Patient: sex F, age 43
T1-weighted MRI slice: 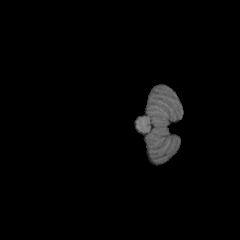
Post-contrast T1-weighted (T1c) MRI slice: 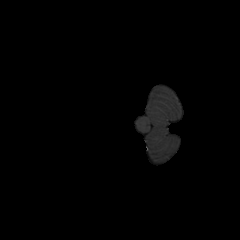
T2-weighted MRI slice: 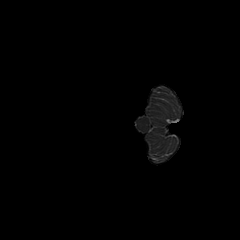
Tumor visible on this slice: no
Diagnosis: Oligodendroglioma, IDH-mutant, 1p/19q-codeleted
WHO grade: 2